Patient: sex F, age 54
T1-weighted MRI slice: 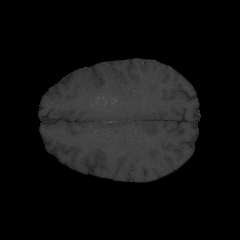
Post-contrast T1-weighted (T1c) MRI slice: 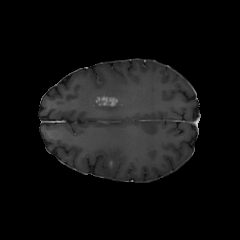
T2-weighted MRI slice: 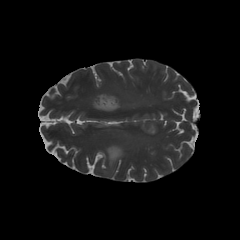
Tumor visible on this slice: yes
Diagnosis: Glioblastoma, IDH-wildtype
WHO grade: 4